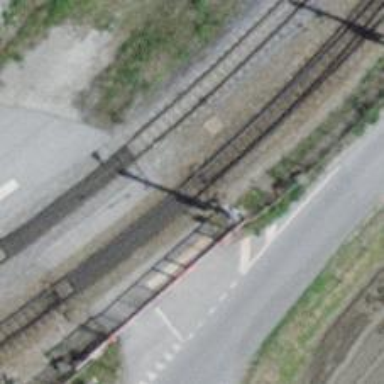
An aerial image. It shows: Narrow-gauge railway with single track running through yard. The railway is electrified with contact line.